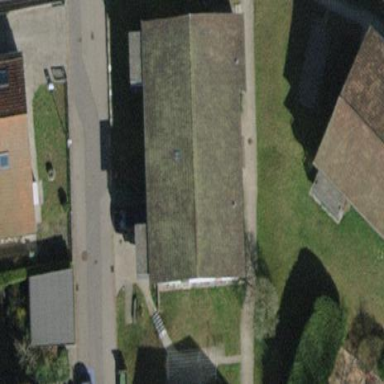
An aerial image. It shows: Pitched roof building.